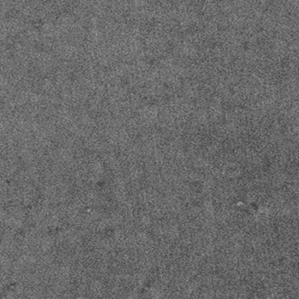
Label: frost